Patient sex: M
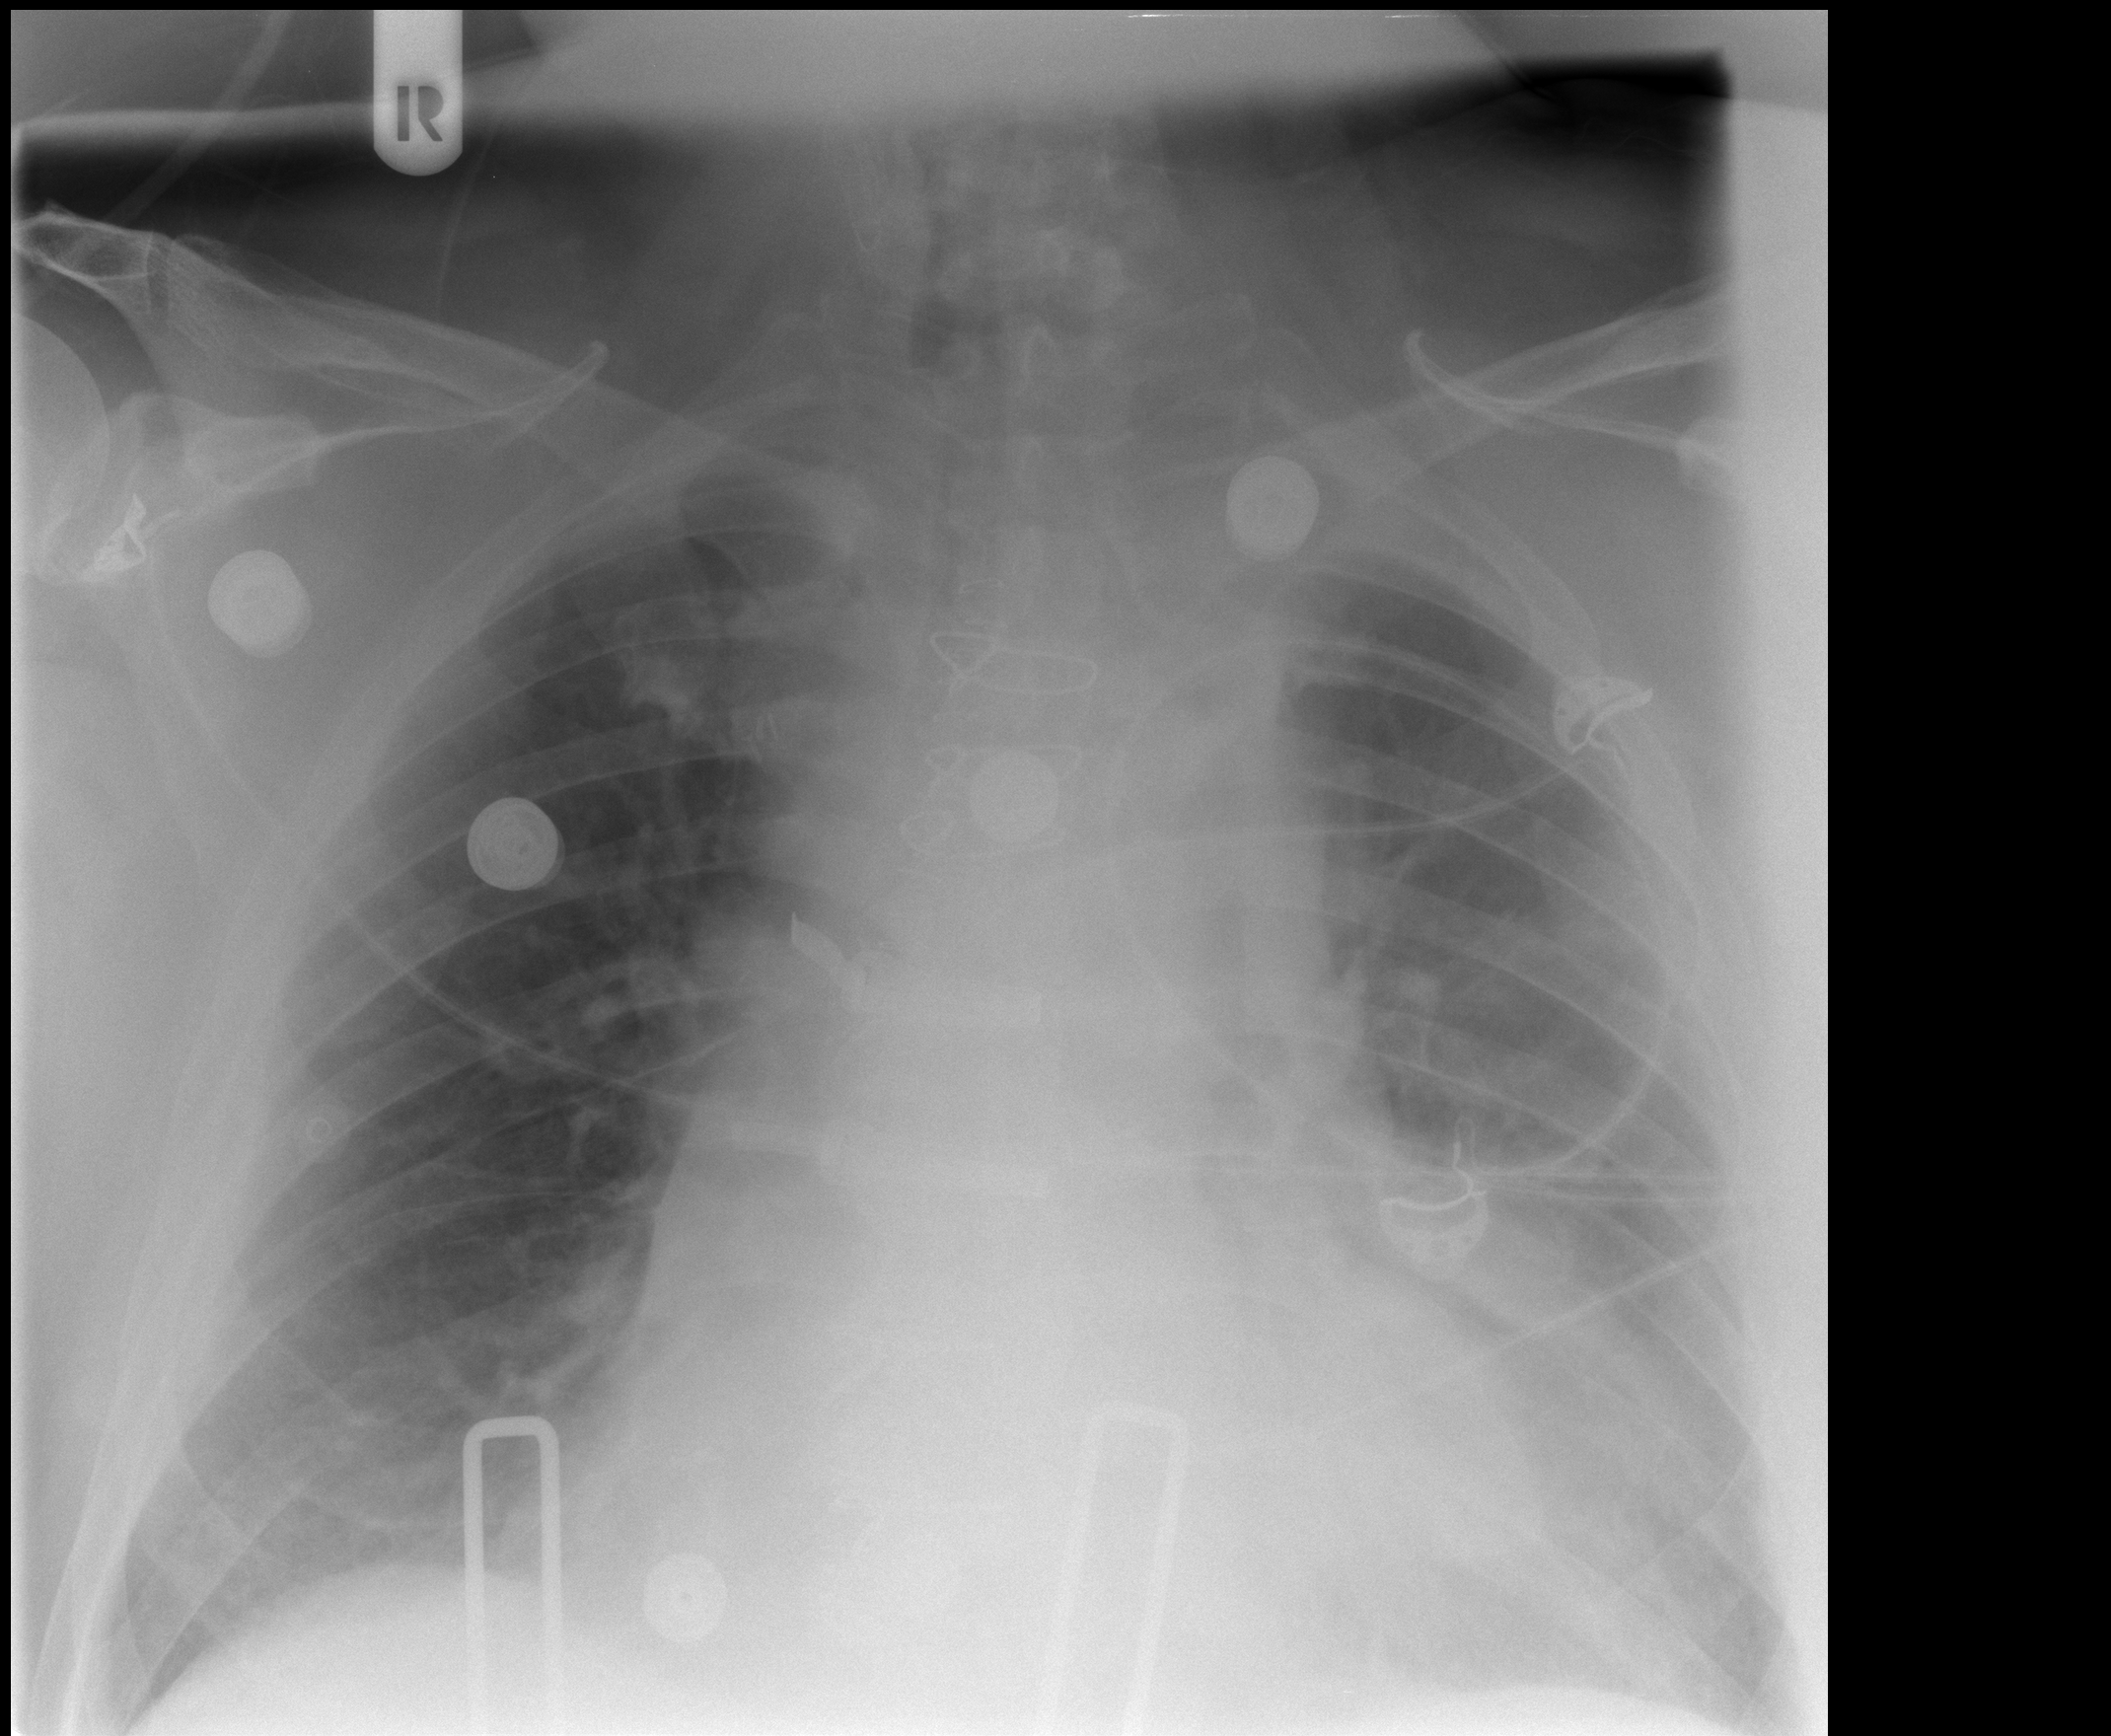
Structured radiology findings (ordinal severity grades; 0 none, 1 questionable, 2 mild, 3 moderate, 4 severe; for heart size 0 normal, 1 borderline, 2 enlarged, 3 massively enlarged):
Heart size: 2
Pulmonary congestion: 0
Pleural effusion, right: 0
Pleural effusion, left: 1
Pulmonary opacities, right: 0
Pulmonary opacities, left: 0
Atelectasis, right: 1
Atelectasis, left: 1